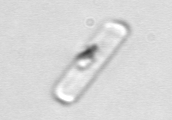
Label: Guinardia_delicatula